Question: I am new to ADO.NET, I am using MYSQL with WCF.

I have a WCF project with ADO.NET, the SalesSolLIB project has reference of SalesSolWCF, and SalesSolView has reference of SalesSolLib project.
The problem is ADO.Net entities are created in WCF and when run, the error comes as although the name is present in web.config file.
'''
"No connection string named 'SalesSolEntities' could be found in the application config file."
'''
WebConfig File
'''
<connectionStrings>
<add name="SalesSolEntities" connectionString="metadata=res://*/SalesSolDBModel.csdl|res://*/SalesSolDBModel.ssdl|res://*/SalesSolDBModel.msl;provider=MySql.Data.MySqlClient;provider connection string=&quot;server=localhost;user id=root;password=surpavan;persist security info=True;database=salessol;old guids=True&quot;" providerName="System.Data.EntityClient" />
</connectionStrings>
'''
Code in WCF file:
'''
Dim DB As New SalesSolEntities()
DB.Database.Connection.Open()
DB.Database.Connection.Close()
Return "test"
'''
Code in SalesSolLib:
'''
Dim service As New SalesSolWCF.ContactService
Dim errormsg As String = service.SaveContact(wcfcontact, IsNewContact)
'''
However, through browsing, I found that connection string must be all the projects, however, why would I need to use WCF if connection string is needed in all projects, please advice how this can be solved, I don't want to put connection string in all projects or did I do wrong?
I am using Entity Framework 5.0 and the WCF Service Application as wcf project type.
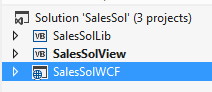
Answer: You are calling your WCF services the wrong way. You do not add the reference by simply adding reference to DLL, you need to expose WCF endpoints via MEX, and then add reference by using "Add Service Reference".
What you've done now is that you're using your WCF not as a a service but just as a simple class that you make an instance off and then call it's methods. That is not how WCF services should be used, and that is why you get "connection string" missing error. Method in your class talks to database, so when you create instance of that class in other project, and call that method, that project must also have matching connection string. Basically it is all wrong, should not be done this way.
WCF services must be hosted either as self-hosted in your application or within IIS. I'd suggest that you go and take some basic WCF tutorial, otherwise what I just wrote will not make much of a sense to you.